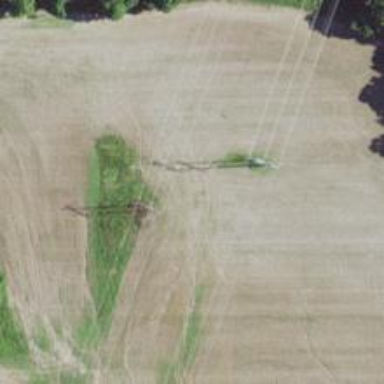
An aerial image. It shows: H-frame designed tower for power lines.